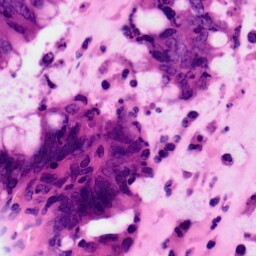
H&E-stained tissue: Colon